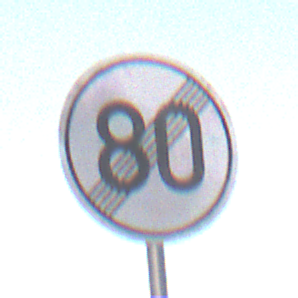
Verkehrszeichen: EndeGeschwindigkeit80
Umgebung: Outdoor, Nature
Tageszeit: SunriseSunset
Wetter: Clear
Licht: Natural
Jahreszeit: NotSpecified
Kontrast: LowContrast